Current action and preconditions to check: trajectory_clear

Your task: For each precondition in the list above, predict whether it will hold at this action.

Consider the current scene as observed from the mobile robot's camera, and analyze the predicted future states of all dynamic agents (e.g., people, animals, vehicles, or any moving entities) within the NEXT SECOND.

IMPORTANT: Only answer "very likely" if you are absolutely certain—based on strong, clear evidence—that a dynamic agent will violate the precondition in the predicted future state. Do NOT answer "very likely" for unlikely, ambiguous, or low-probability risks.

Ask yourself for each precondition: Is there a high probability, with clear and convincing evidence, that the predicted future states of any dynamic agent will interfere with the predicted future state of the currently executing action within the NEXT SECOND, causing that precondition to fail?

Assess the risk level based on these predictions. Use "likely" or "very likely" if motions create a clear risk of interference.

Use "neutral" or "improbable" if agents are nearby but their predicted paths are clearly diverging or non-conflicting.

Failure Risk Categories: "very improbable", "improbable", "neutral", "likely", "very likely"

Answer Format: Output ONLY the probability_of_failure value from these categories: "very improbable", "improbable", "neutral", "likely", "very likely"

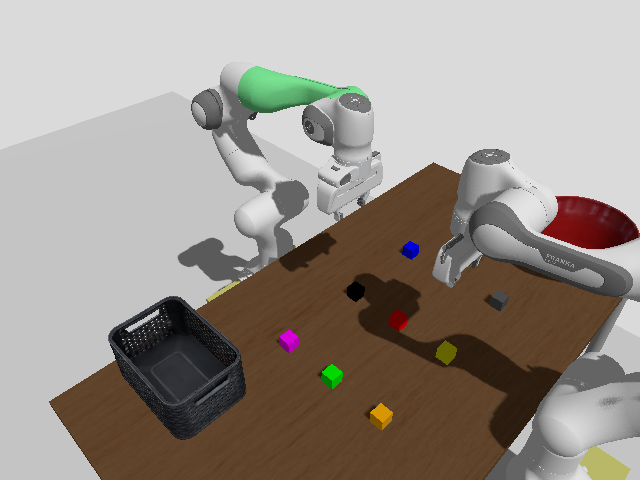

Answer: improbable